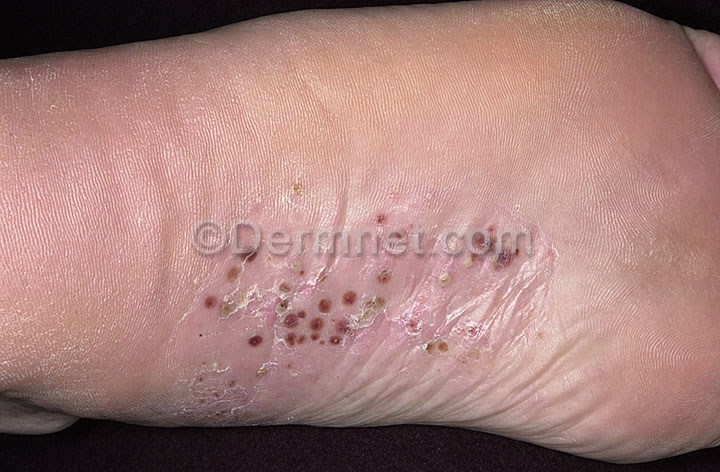
Disease: Psoriasis pictures Lichen Planus and related diseases